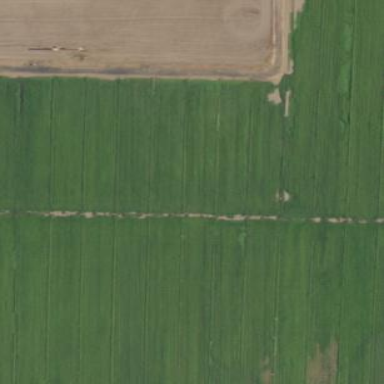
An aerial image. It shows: Farmland with fields for crop cultivation.